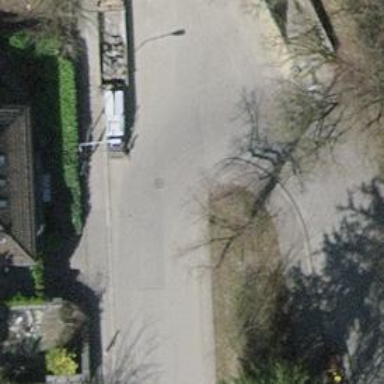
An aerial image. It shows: Unmarked crossing on the road.